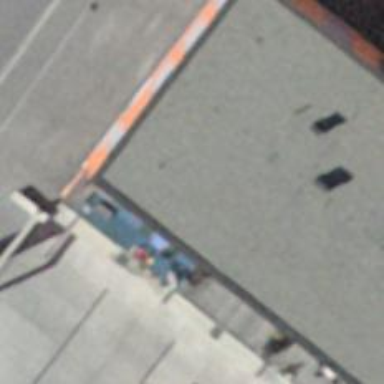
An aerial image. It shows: Restaurant.